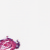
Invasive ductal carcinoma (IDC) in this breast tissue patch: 0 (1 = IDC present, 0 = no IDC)